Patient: sex M, age 83
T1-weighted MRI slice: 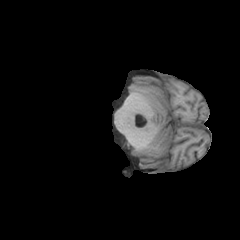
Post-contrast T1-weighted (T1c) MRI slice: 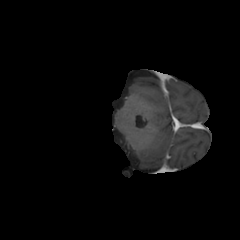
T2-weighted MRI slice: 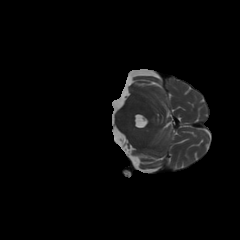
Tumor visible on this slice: no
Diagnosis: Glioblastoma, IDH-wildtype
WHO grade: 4